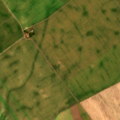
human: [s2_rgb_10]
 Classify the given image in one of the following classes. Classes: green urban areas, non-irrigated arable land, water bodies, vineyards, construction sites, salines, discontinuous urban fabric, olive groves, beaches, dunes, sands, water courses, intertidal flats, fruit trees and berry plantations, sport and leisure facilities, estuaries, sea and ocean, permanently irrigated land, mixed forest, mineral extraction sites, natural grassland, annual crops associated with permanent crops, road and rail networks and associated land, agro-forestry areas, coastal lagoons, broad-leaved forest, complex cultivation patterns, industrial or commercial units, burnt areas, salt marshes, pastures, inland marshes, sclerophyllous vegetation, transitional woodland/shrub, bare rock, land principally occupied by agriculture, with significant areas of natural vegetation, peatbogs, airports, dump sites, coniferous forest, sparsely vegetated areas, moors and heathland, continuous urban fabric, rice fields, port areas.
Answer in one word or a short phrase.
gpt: non-irrigated arable land